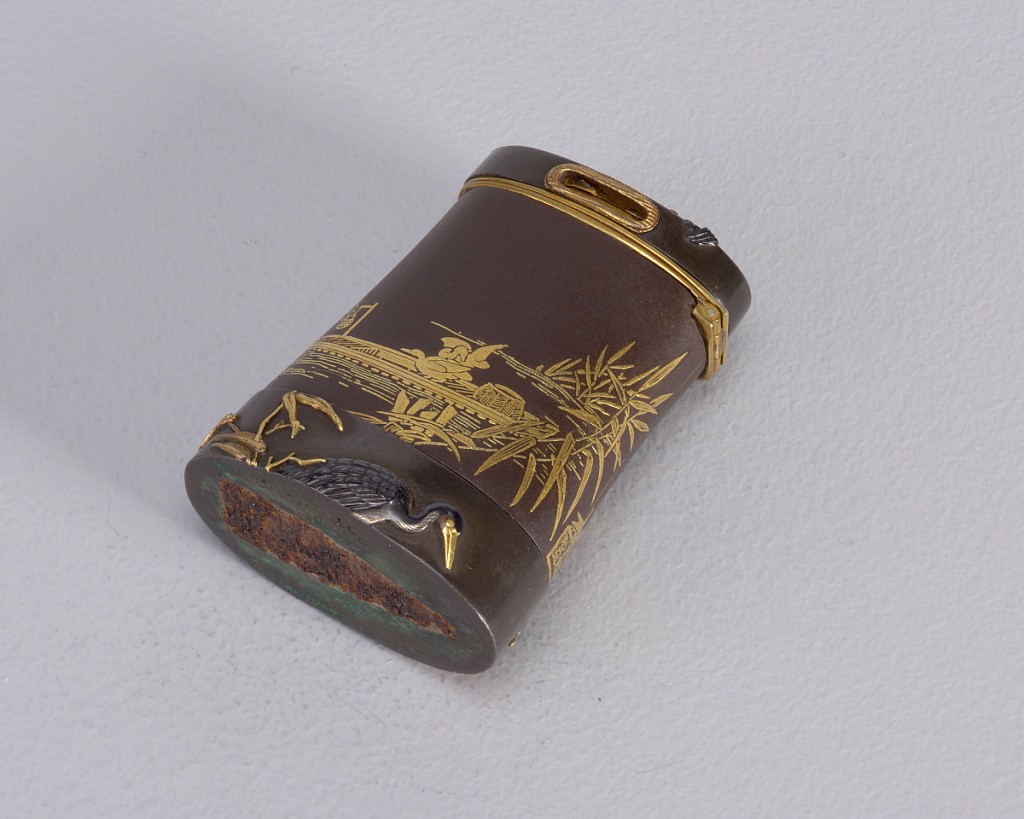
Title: Sword Hilt with Fishing Boats and Water Birds
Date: late 19th century
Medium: Shakudo, gold
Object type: Matchsafe
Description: In the shape of a sword hilt, dark brown, with sloping sides, oval shaped lid with small lozenge shaped, gold framed openings on front and back; larger oval shaped base with flat bottom, slightly broader than central box body and deliniated by seam that runs from front to back; body features inlaid gold decoration with fishermen, riverboats, cormorants and bamboo foliage; top of lid features raised gold and shakudo decoration of cormorant in flight; base features raised gold and shakudo decoration of wading bird and foliage. Lid hinged on side. Striker on bottom.